Question: I've got 'pip' installed, I've got 'flask' installed. I've even managed to deploy the thing to Heroku and it's been working great.
Today, I wanted to run the dev server and suddenly, the command 'flask run' can't be found. I must have made some changes to it but I'm thrown how I can see both 'pip' and 'flask', yet it seems to not exists when I run the commands.
Does anything look broken here?

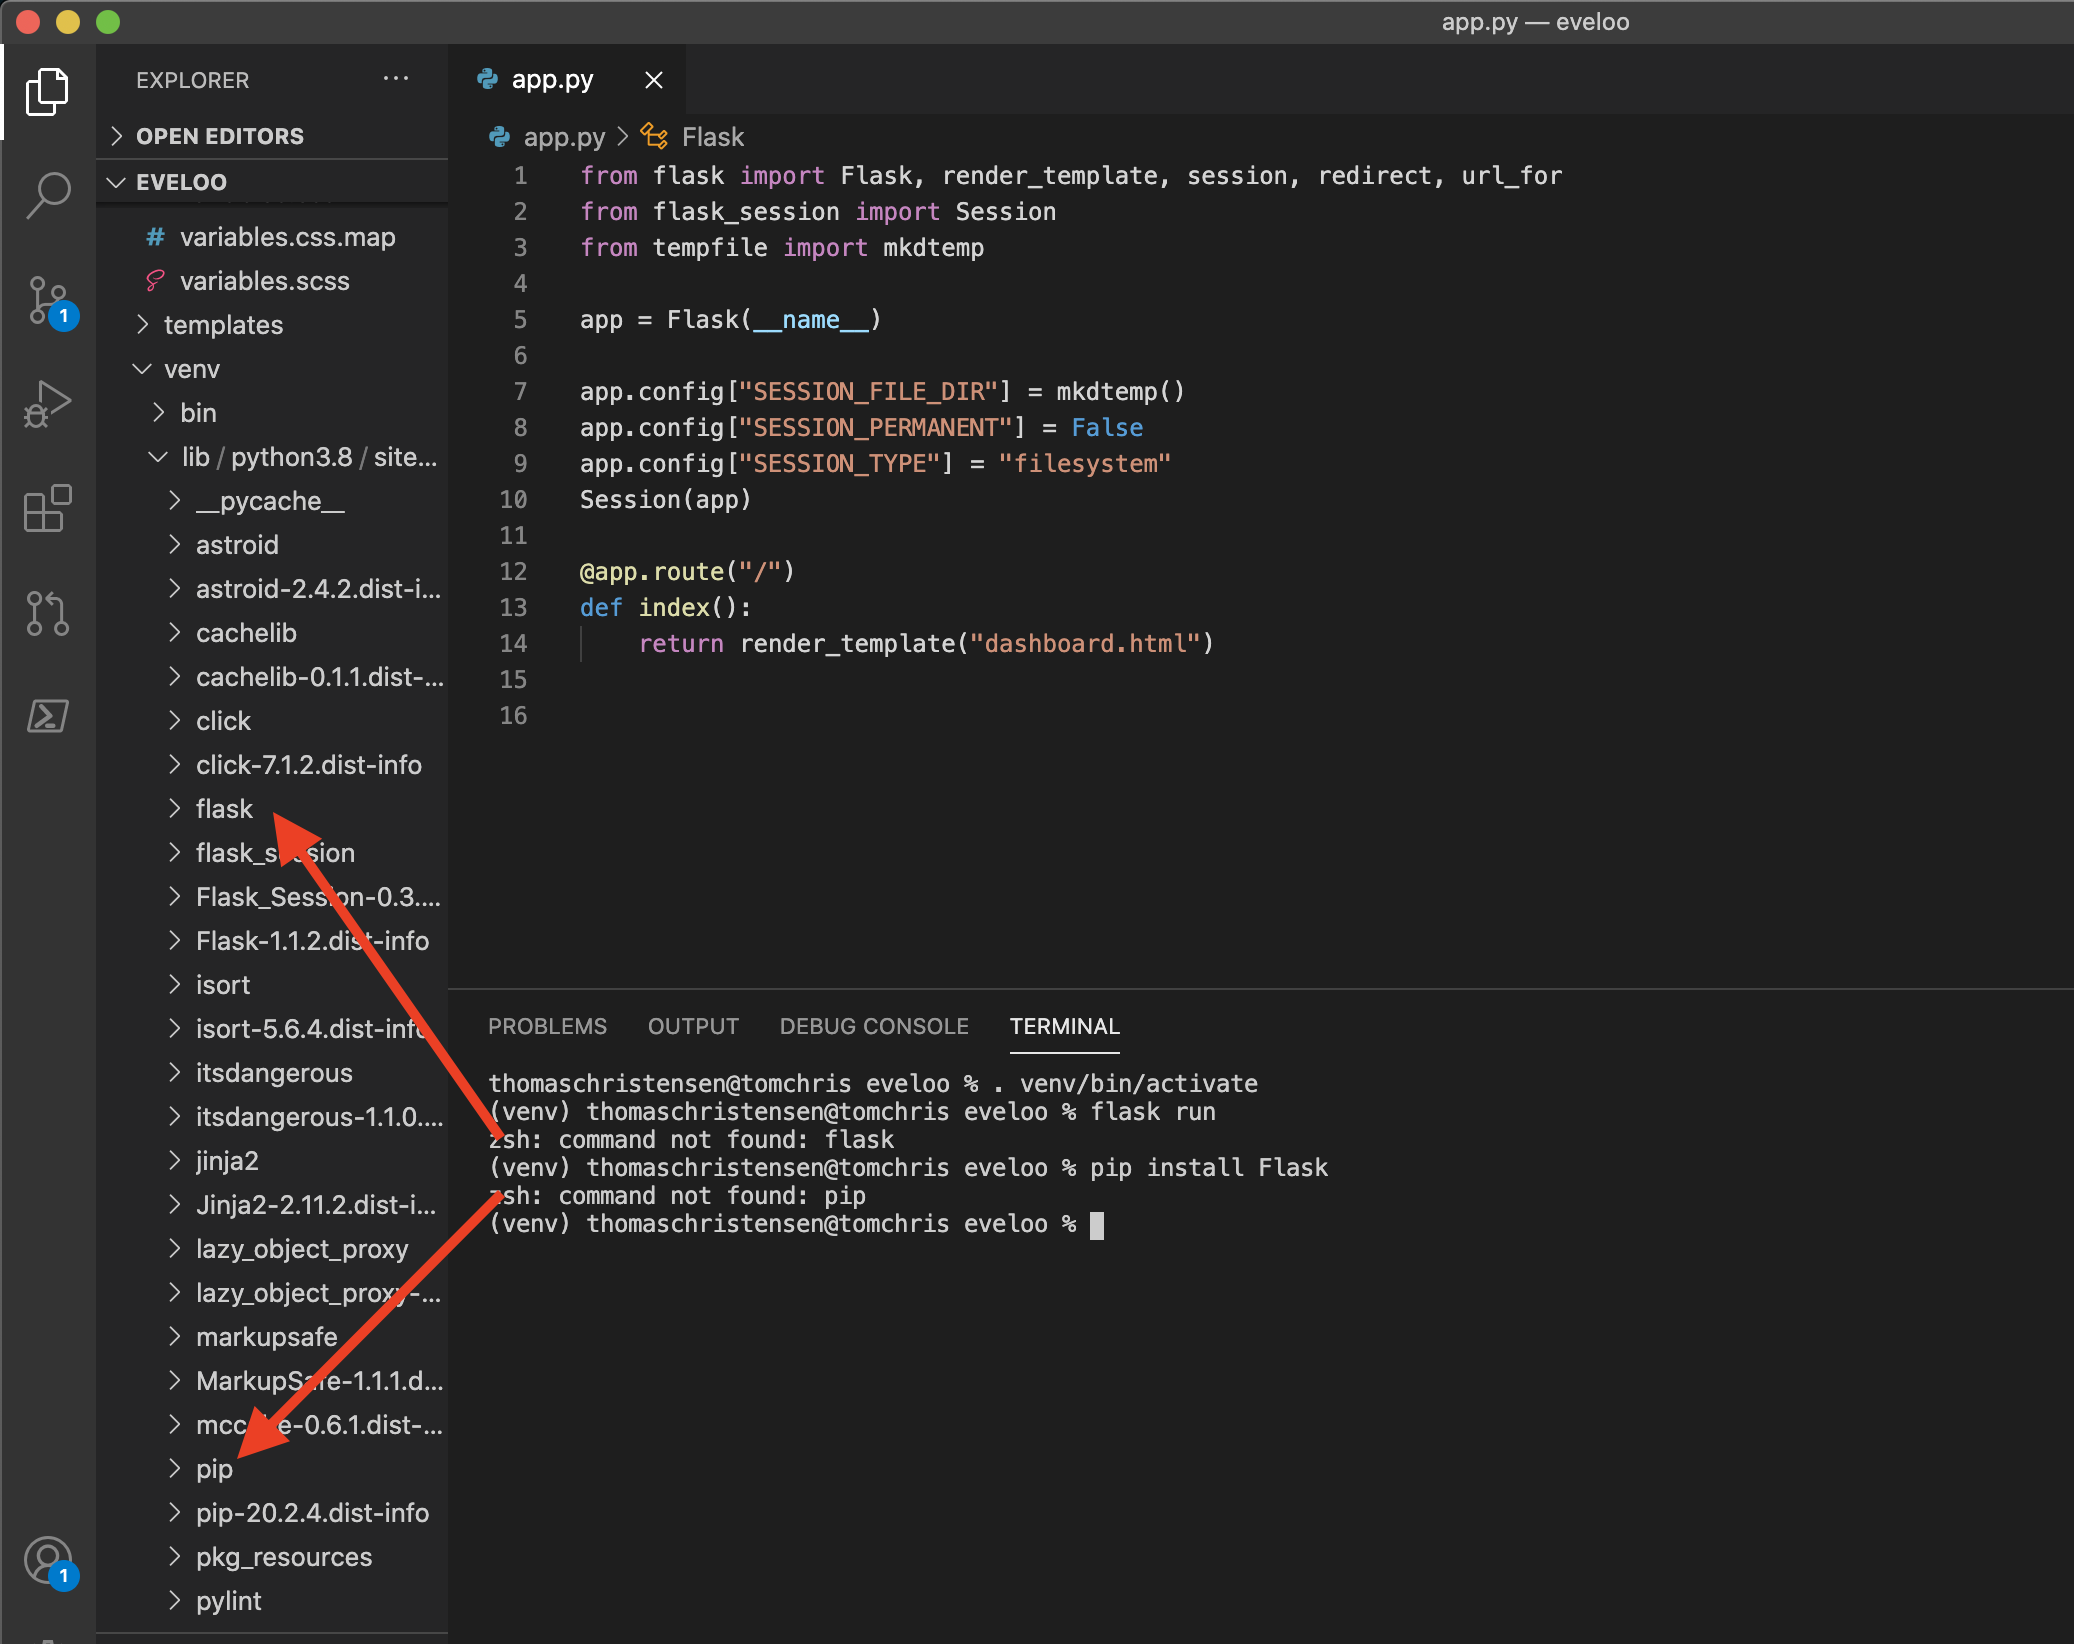
Answer: If you can, try to delete the 'venv' folder and recreate the 'venv'.
Maybe try moving the folder to a shorter path (absolute), or moving it to a path without spaces (absolute).
Also: <URL>